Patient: sex M, age 49
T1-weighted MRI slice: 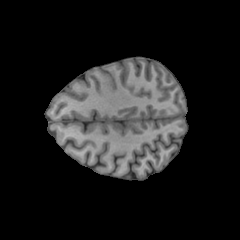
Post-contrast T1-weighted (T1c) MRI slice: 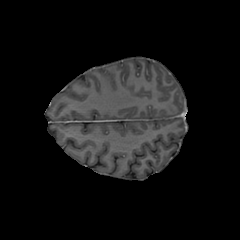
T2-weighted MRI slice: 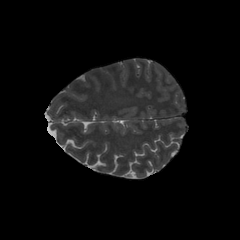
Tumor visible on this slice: no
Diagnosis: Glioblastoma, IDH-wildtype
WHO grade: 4